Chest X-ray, PA view. Patient: 16 years old, sex F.
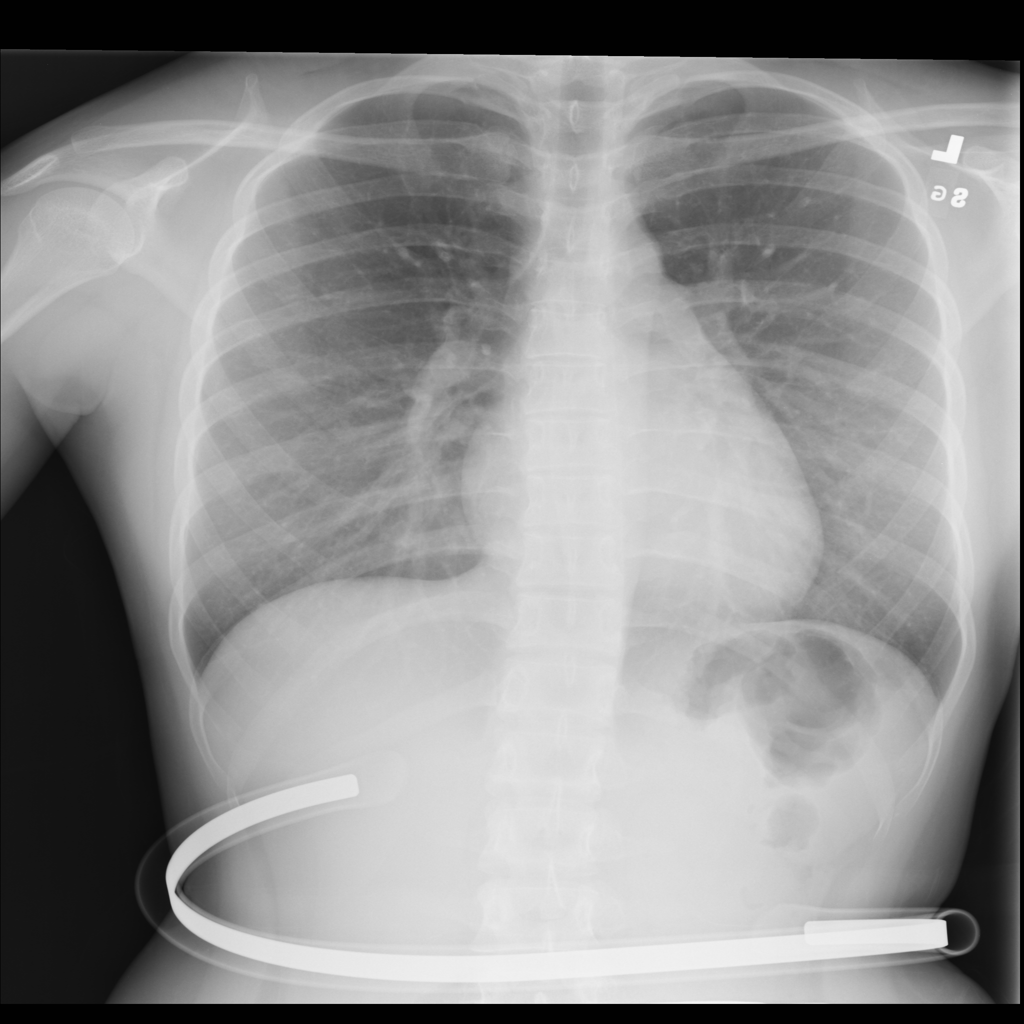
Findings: Infiltration